Question: Recently I updated Android Studio from version 3.0 to 3.1.
But in USER directory, the old folder named '.Android Studio3.0' has been remained with a new folder which is '.Android Studio3.1'. May I remove older one?
this is the image that I captured my own USER directory:

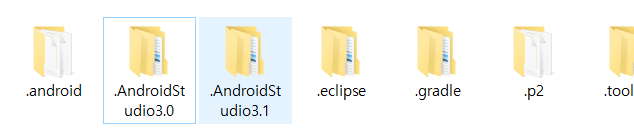
Answer: Yes, you can delete the old folder after you have successfully upgrade your Android Studio. But you need to keep the folder until you're completely assure that all of your previous projects are working fine with the newest Android Studio.
You need to keep the folder in case if you want to fallback to the old Android Studio.